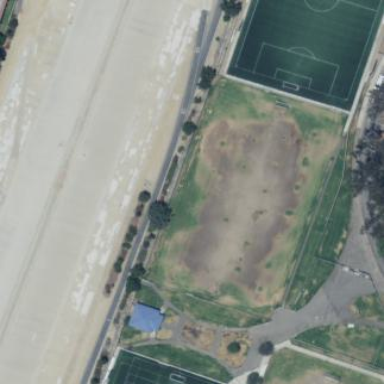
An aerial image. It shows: Soccer pitch for leisureland activities.